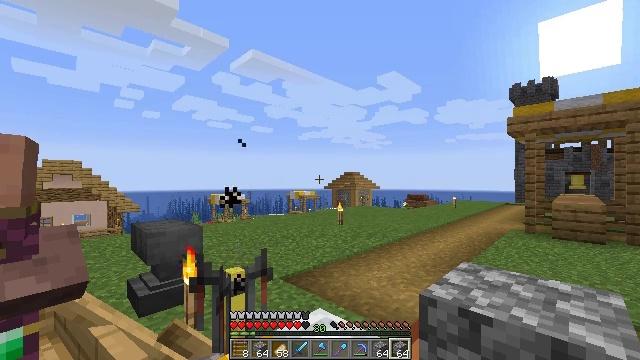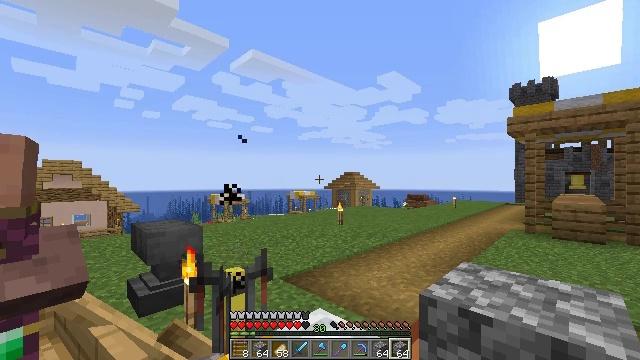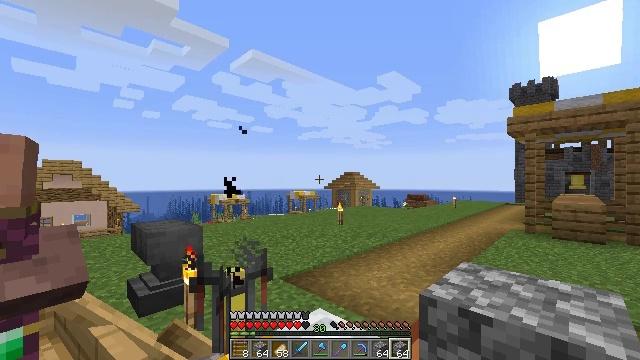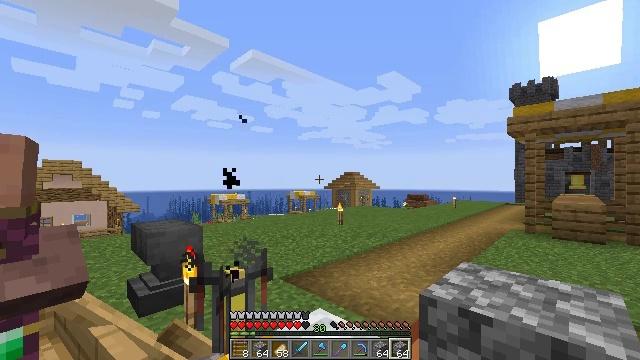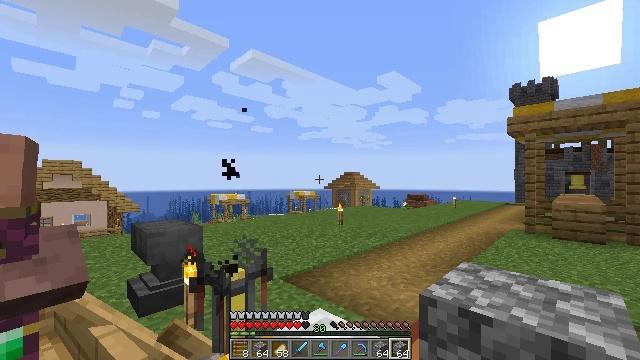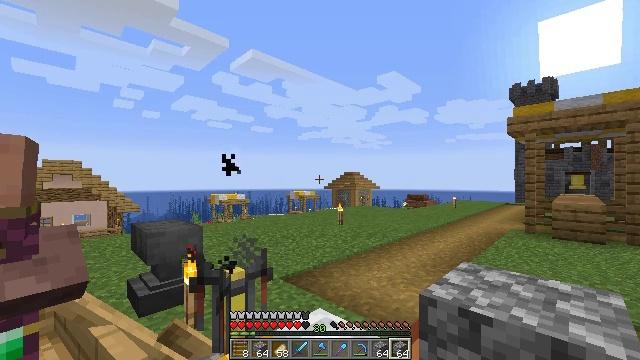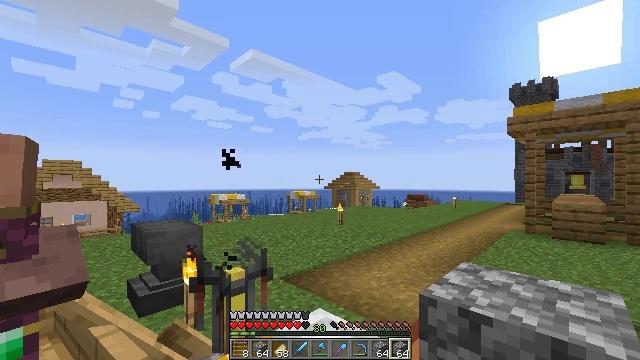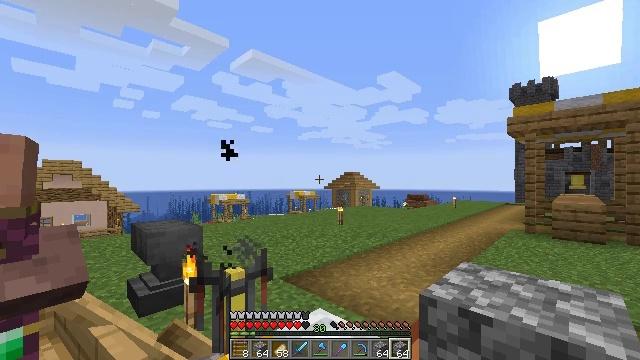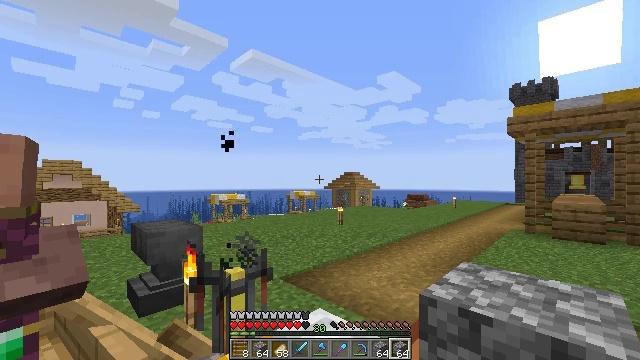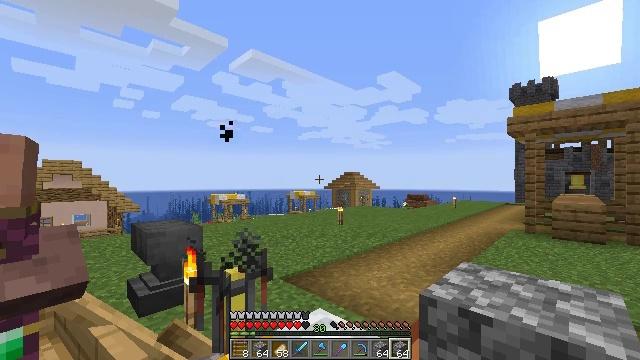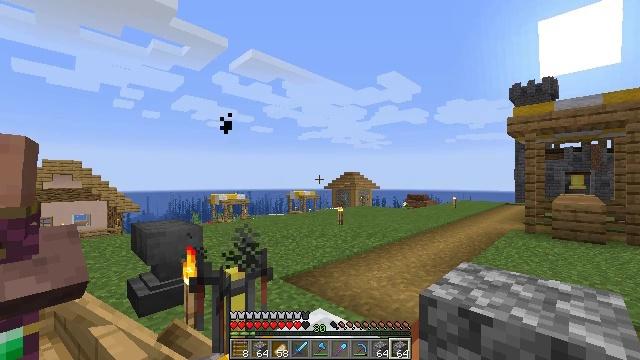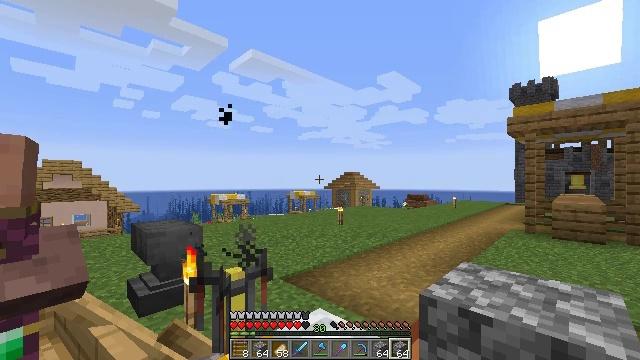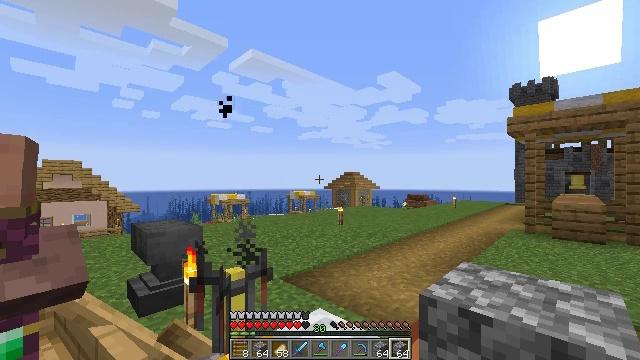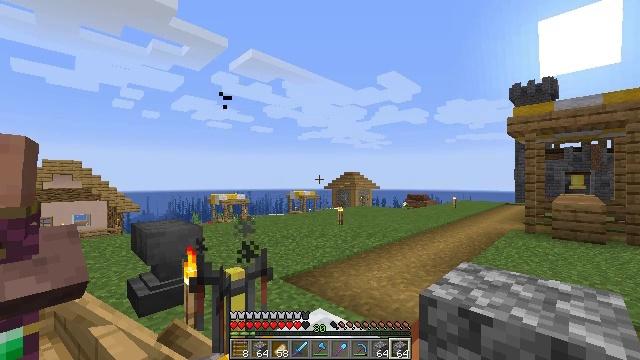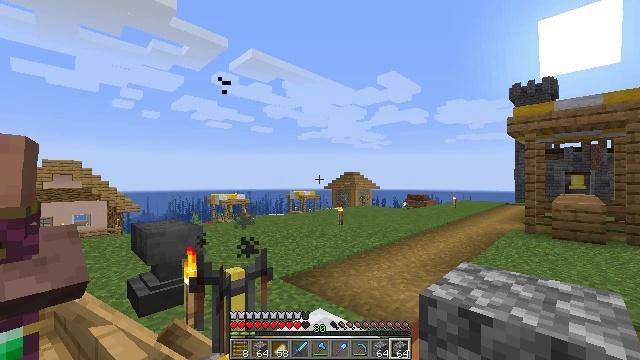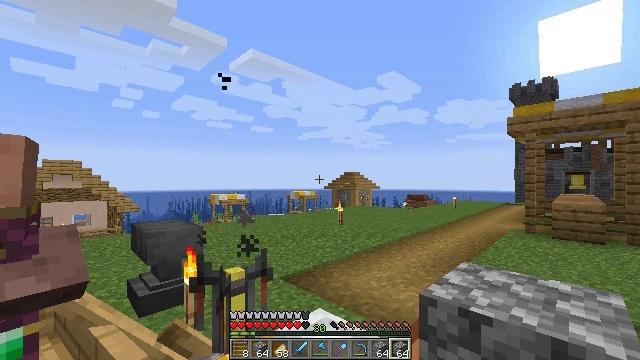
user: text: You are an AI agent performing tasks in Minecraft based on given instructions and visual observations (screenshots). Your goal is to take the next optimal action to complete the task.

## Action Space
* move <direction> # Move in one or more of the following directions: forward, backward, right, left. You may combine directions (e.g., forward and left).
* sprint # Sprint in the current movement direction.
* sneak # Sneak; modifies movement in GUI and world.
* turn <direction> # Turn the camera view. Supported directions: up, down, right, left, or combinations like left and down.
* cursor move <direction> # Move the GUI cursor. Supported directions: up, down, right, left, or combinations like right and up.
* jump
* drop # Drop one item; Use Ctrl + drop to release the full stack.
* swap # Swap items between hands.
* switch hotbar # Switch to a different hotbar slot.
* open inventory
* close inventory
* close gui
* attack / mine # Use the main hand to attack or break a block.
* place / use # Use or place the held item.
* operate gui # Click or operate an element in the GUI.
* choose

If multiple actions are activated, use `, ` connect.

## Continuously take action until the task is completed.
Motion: motion action
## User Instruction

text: Craft a diamond hoe.
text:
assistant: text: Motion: no_op
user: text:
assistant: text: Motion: no_op
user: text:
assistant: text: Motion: no_op
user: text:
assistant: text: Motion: no_op
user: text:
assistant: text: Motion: no_op
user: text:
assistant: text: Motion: no_op
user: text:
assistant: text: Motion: no_op
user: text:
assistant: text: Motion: no_op
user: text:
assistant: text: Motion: no_op
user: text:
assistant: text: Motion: no_op
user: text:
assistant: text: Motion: no_op
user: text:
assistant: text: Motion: no_op
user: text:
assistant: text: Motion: no_op
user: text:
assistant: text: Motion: no_op
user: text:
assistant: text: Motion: no_op
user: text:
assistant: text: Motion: no_op
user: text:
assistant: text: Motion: no_op
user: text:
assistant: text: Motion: no_op
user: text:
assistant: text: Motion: no_op
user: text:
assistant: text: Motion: no_op
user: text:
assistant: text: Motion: no_op
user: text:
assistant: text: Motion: no_op
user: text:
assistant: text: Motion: no_op
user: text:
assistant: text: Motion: no_op
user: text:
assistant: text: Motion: no_op
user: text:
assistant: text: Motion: no_op
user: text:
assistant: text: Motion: no_op
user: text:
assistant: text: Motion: no_op
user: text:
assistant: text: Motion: no_op
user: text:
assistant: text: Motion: no_op